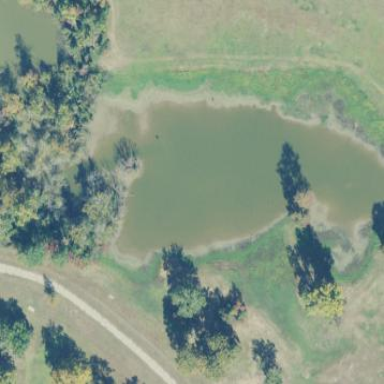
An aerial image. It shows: Pond surrounded by natural water.